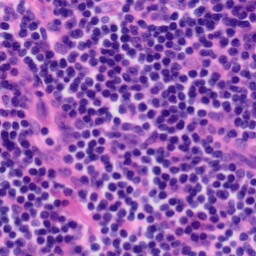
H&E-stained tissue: Tonsil